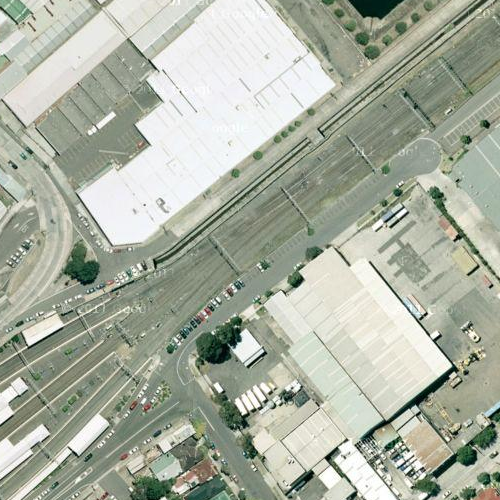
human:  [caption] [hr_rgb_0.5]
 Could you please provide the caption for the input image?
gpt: There are many warehouses and white buildings in the industrial area .

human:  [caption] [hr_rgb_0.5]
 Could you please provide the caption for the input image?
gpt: Many warehouses and white buildings in the industrial area .

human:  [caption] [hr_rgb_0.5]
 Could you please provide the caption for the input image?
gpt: An industrial area with many white buildings and warehouses .

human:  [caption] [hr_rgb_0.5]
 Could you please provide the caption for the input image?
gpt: Some roads go through the industrial area .

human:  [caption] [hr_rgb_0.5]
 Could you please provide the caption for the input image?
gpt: Some roads go through the industrial area with many warehouses and buildings .